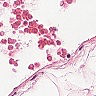
Metastatic tissue present: no